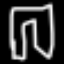
Label: pants